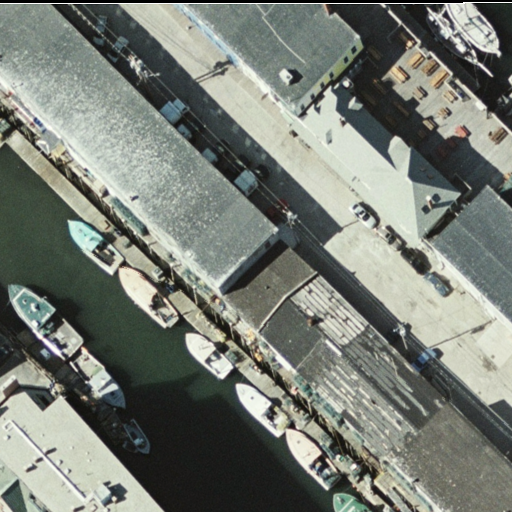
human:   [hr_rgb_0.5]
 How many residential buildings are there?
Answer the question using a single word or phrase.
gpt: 8

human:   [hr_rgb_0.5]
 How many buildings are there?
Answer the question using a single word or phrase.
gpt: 9

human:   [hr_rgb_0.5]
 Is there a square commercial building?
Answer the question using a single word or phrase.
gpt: no

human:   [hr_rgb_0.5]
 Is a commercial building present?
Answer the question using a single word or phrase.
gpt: yes

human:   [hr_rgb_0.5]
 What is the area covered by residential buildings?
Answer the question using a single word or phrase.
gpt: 5464m2

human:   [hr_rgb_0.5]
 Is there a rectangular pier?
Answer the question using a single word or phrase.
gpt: yes

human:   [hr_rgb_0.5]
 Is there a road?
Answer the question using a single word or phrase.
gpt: yes

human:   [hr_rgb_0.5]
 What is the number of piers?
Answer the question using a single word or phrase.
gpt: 2

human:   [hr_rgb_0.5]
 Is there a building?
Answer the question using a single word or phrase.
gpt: yes

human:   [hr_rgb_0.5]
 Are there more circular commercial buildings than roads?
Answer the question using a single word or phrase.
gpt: no

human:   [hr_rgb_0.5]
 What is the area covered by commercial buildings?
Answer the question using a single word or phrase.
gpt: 643m2

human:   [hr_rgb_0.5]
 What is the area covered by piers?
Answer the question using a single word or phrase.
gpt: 6020m2

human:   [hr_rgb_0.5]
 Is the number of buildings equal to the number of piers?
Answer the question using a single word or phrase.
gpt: no

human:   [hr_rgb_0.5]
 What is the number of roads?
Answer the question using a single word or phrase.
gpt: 1

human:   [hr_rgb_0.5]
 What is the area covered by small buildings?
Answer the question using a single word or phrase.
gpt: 87m2

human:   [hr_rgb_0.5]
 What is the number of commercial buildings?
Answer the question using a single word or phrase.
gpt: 1

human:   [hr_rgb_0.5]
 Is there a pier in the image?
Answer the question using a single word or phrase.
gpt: yes

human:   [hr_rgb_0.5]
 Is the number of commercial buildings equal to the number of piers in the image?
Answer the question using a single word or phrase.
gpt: no

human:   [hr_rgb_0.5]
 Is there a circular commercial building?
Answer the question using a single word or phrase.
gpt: no

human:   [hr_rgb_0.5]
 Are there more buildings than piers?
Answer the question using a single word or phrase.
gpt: yes

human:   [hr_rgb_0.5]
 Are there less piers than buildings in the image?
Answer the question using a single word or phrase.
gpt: yes

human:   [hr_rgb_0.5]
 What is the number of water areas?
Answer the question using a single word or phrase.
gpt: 0

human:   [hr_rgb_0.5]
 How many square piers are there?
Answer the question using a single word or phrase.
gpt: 0

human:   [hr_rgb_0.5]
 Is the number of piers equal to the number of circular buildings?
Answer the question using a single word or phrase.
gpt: no

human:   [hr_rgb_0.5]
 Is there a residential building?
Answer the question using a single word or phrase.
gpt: yes

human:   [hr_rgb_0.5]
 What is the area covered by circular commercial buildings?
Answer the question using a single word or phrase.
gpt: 0m2

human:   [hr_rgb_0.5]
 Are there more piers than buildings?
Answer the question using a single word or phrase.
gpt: no

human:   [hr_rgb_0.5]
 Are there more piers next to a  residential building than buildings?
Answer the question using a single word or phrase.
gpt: no

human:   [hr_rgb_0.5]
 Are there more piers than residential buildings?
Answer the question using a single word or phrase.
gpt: no

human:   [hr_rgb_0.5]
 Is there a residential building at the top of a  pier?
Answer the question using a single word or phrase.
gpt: yes

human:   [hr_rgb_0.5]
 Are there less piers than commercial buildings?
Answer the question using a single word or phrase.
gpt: no

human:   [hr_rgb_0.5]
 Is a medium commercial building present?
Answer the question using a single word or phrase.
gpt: no

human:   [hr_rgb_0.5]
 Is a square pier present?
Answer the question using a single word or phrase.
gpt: no

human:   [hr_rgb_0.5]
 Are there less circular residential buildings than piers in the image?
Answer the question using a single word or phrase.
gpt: yes

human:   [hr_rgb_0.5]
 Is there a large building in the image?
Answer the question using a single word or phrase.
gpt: yes

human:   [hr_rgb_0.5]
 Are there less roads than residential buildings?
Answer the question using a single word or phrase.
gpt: yes

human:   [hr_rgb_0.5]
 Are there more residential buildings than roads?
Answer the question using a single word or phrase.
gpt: yes

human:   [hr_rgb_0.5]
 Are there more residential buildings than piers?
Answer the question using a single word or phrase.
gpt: yes

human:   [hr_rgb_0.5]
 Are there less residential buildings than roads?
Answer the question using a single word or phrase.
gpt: no

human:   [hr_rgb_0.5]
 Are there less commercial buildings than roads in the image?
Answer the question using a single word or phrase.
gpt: no

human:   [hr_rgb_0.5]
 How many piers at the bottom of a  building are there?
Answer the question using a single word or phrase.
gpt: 2

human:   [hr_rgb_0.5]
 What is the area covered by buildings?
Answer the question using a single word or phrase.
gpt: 6108m2

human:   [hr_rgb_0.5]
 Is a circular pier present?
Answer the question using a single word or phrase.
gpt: no

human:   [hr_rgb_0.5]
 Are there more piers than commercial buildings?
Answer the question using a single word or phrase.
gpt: yes

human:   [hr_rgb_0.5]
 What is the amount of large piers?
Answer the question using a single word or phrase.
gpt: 1

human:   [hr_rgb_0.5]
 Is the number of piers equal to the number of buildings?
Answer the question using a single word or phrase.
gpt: no

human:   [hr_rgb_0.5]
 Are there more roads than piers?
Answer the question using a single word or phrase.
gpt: no

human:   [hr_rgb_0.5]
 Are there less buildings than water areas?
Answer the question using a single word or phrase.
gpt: no

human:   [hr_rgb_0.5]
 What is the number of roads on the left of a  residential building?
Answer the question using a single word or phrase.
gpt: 1

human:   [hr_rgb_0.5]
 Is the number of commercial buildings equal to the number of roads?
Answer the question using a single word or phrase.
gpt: yes

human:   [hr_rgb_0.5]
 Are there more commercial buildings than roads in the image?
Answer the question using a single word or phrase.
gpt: no

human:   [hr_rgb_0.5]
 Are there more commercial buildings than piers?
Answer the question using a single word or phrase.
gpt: no

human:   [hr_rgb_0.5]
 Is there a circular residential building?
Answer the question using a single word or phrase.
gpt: no

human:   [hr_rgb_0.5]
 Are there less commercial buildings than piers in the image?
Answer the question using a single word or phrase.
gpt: yes

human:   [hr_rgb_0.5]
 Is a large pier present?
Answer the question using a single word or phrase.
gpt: yes

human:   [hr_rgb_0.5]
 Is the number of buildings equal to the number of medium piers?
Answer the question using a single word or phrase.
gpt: no

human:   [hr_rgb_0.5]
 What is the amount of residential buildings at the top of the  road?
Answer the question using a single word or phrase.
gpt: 0

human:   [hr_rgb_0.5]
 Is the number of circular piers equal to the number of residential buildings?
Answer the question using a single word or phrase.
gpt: no

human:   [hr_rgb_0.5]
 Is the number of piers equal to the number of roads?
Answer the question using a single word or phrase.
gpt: no

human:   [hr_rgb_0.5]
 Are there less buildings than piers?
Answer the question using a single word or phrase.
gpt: no

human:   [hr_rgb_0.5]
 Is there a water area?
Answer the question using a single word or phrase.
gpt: no

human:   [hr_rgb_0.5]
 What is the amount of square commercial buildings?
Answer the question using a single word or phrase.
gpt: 0

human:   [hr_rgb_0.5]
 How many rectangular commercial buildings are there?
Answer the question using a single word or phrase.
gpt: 1

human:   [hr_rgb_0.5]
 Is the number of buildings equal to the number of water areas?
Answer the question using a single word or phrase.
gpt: no